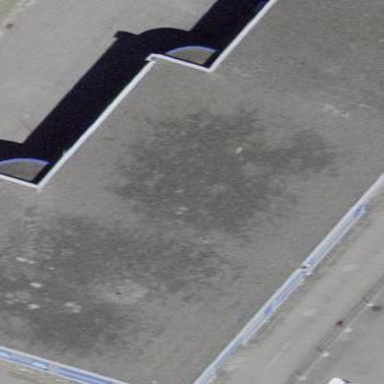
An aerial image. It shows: Building with flat roof.